Question: After 'pd.get_dummies' I join newly created dataframe 'd_wm' to my main 'df'. But now I can't enable the option 'background colors' when I want to see my main 'df' in the variable explorer. This option and 'column min/max' aren't available. Any solutions?
Example:
'''
d_wm = pd.get_dummies(df["wmg"], prefix = 'wm_gr')
df = df.join(d_wm)
'''

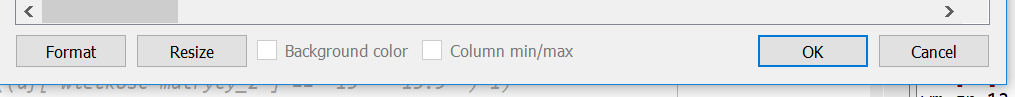
Answer: () Those options are disabled if the contents of your Dataframe are too large (too many rows, columns or data) to avoid lags when you're browsing it.